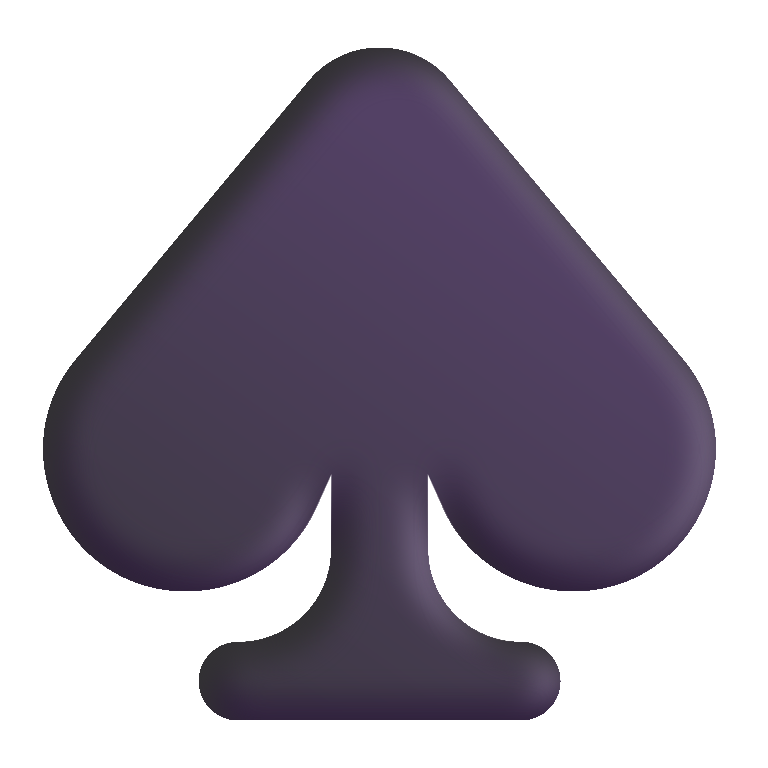
spade suit color